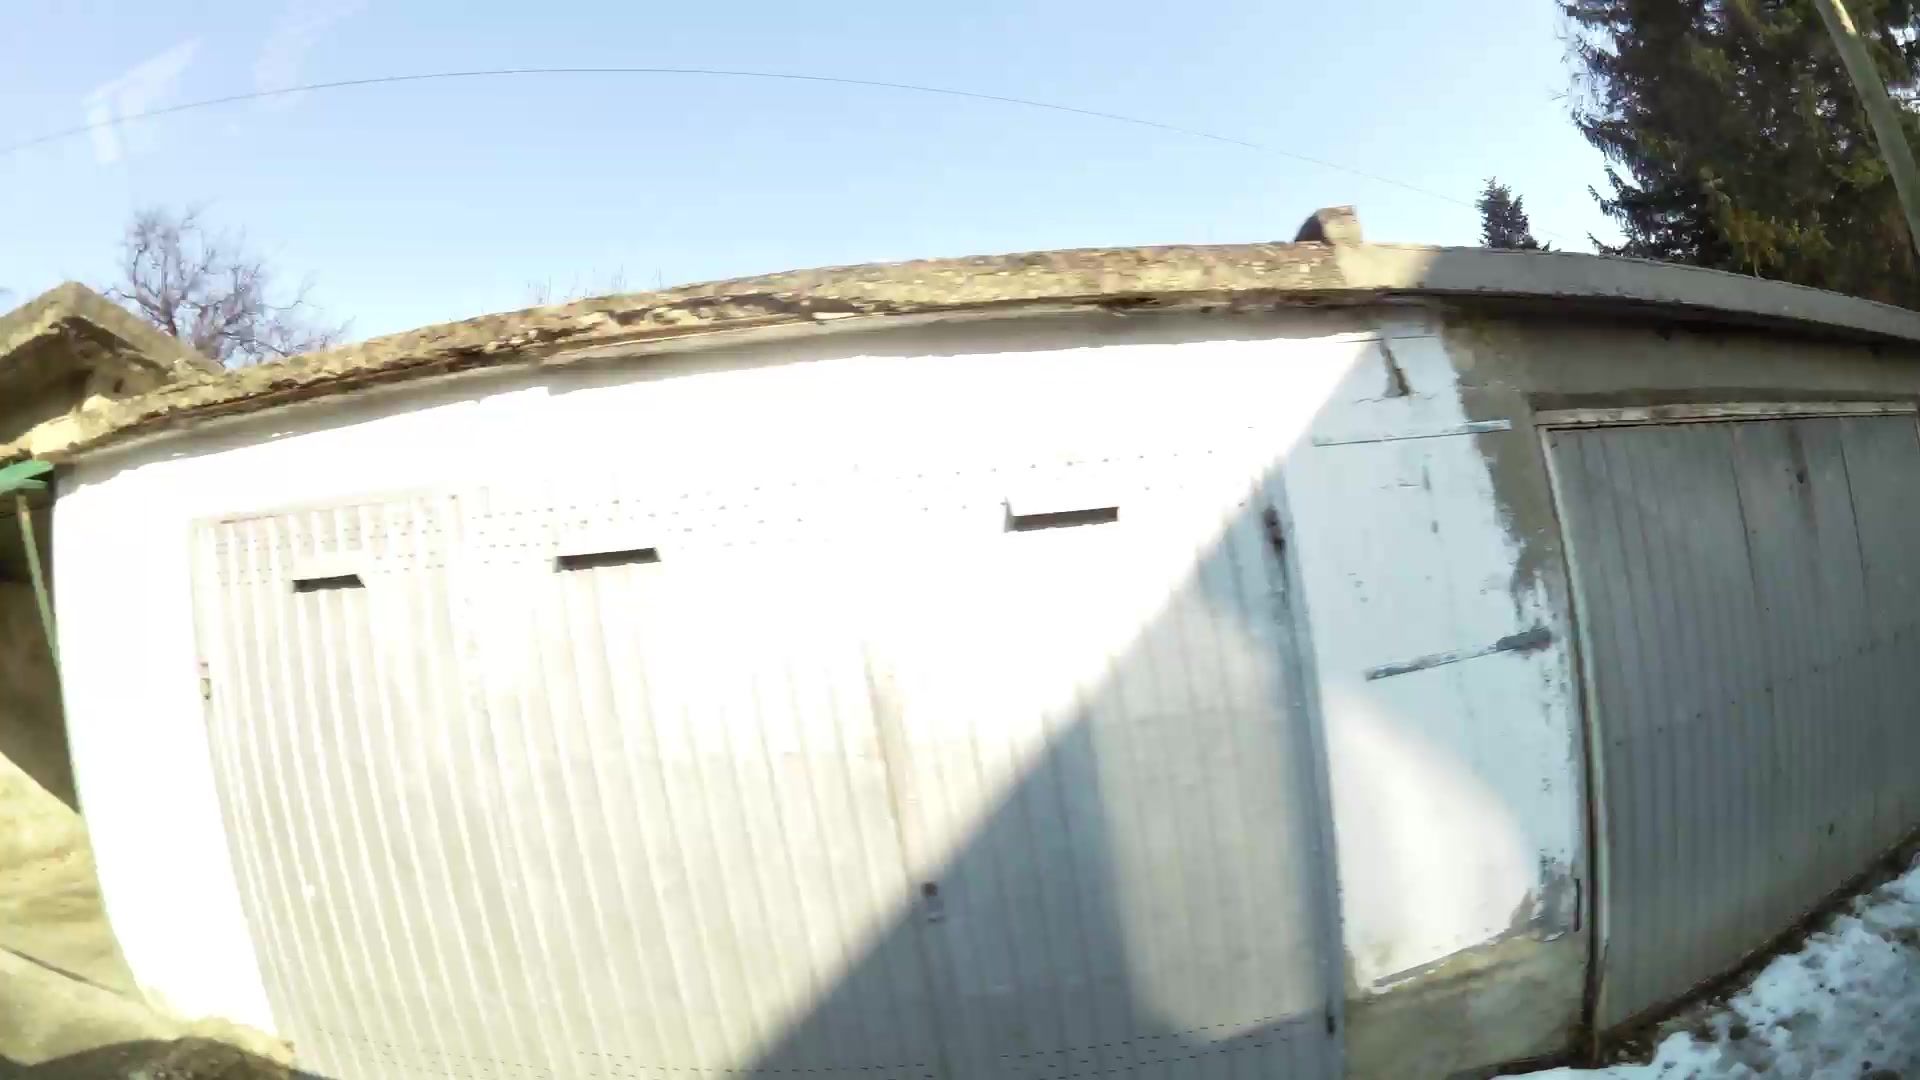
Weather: snowy
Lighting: day
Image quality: slightly poor
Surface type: driving surface
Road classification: residential
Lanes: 1
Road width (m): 1.0
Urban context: urban centre
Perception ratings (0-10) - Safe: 1.07, Lively: 0.51, Beautiful: 2.71, Boring: 7.51, Depressing: 7.7, Wealthy: 2.39